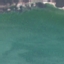
Land use / land cover class: SeaLake